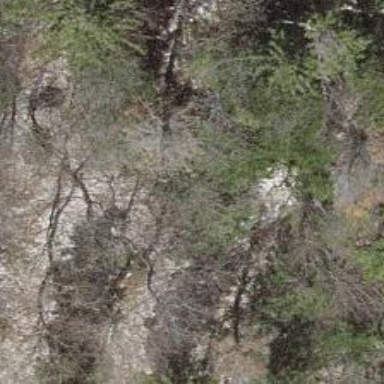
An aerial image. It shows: Cliff in nature.